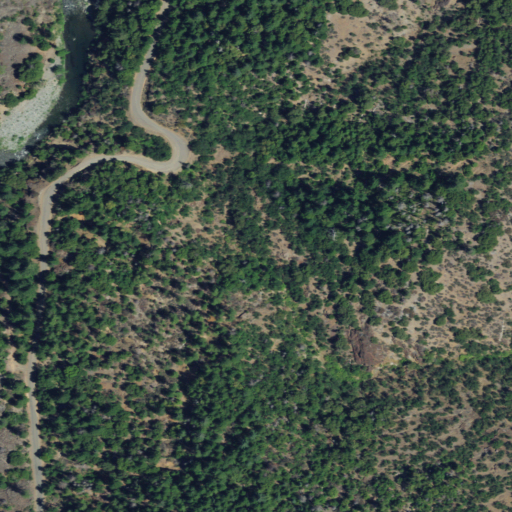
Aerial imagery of valley in California named Jennings Gulch containing evergreen forest, shrub, open development, mixed forest, and medium intensity development